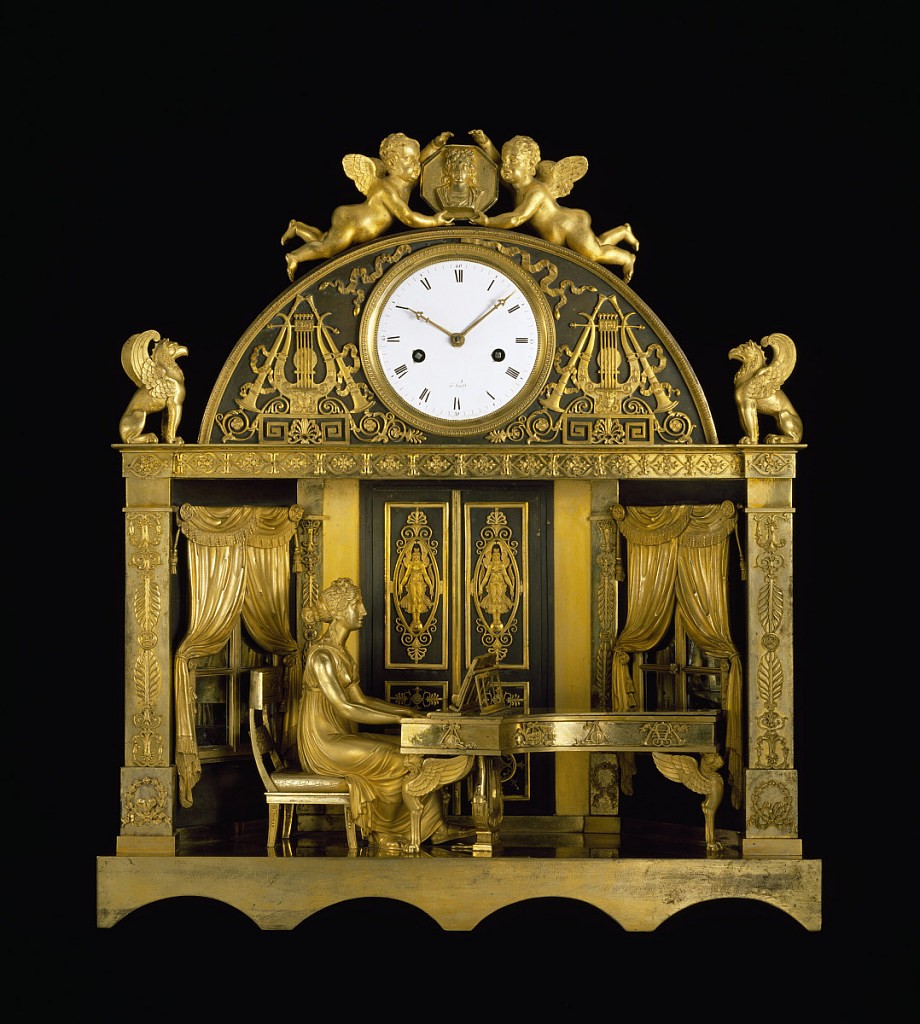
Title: Clock
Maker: Antoine-Andre Ravrio, French, 1759–1814
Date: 1807–10
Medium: Fire-gilt bronze, blackened bronze, enameled metal (dial), blued steel (hands), glass
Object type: clock
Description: Flat, trapezoidal base with four arches along bottom front edge.  Base supports a stage-like interior surmounted by semi-circular pediment inset with clock.  Interior features a large door back center decorated with winged Victories, and, on either side, draped windows.  In center a woman seated in Empire-style chair plays a piano with winged griffon supports and upright music rack.  Pediment is flanked by two griffins and surmounted by a pair of winged cherubs holding an octagonal plaque with a bust of Apollo. Circular clock face is enameled white, and is flanked by classical lyre trophies.